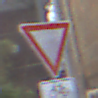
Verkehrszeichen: VorfahrtGewaehren
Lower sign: RichtungsangabeDurchPfeile9
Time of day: Midday
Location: Outdoor (Urban)
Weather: Overcast
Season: NotSpecified
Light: Natural